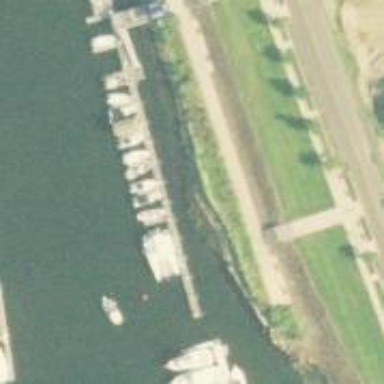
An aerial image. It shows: Man-made pier.